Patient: sex F, age 54
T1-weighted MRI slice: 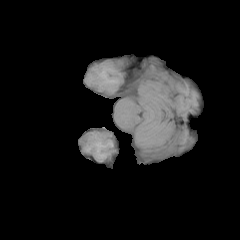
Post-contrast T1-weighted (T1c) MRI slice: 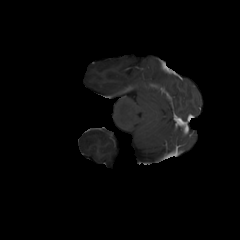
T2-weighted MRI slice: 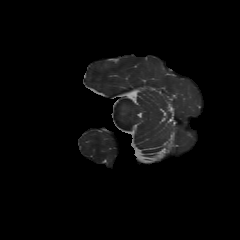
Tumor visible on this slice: no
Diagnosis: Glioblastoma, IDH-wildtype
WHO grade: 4